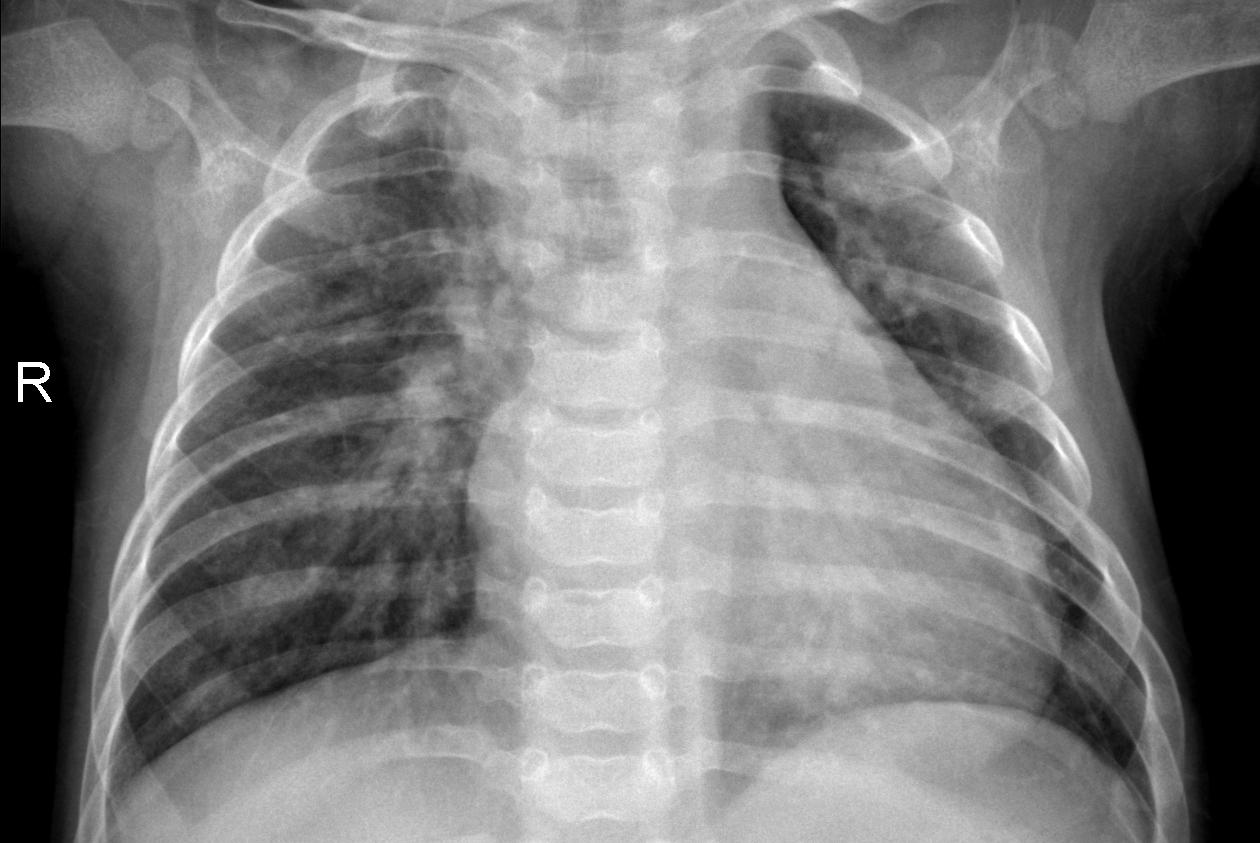
Diagnosis: PNEUMONIA